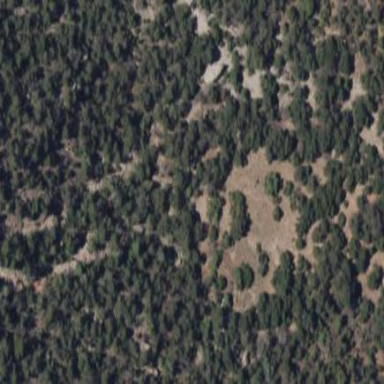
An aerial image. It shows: Patch of scrub vegetation.